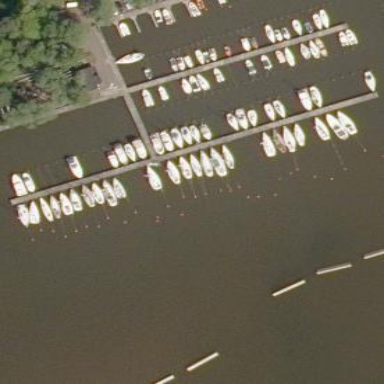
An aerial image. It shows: Man-made pier.